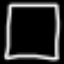
Label: square